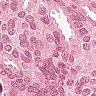
Metastatic tissue present: yes